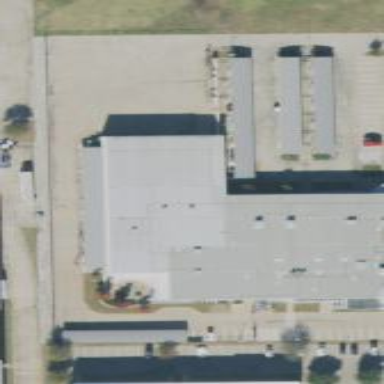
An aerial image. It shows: Warehouse building.